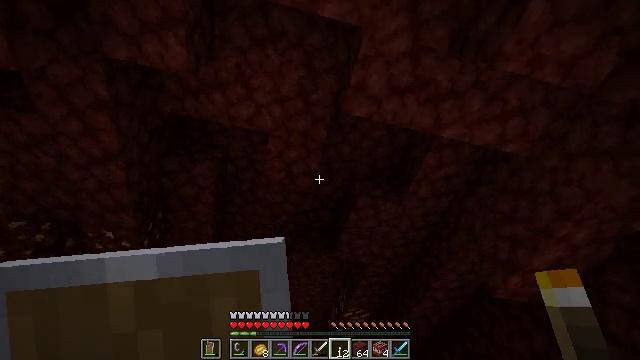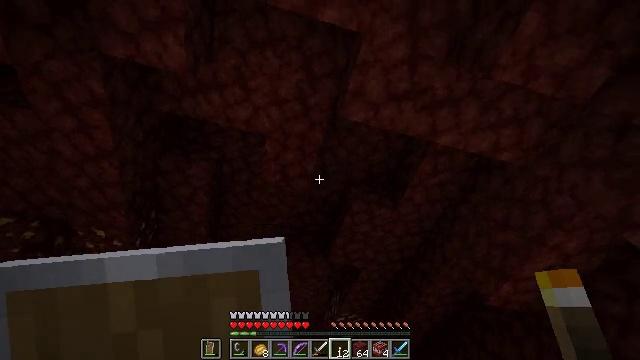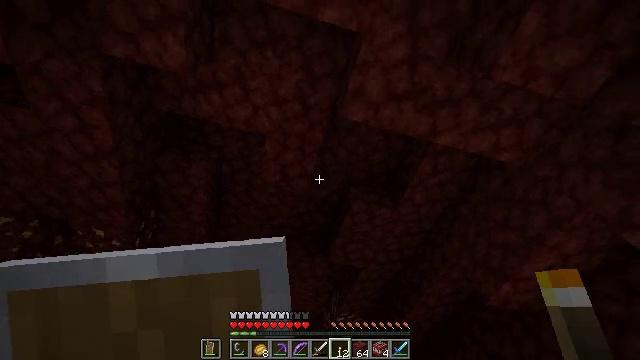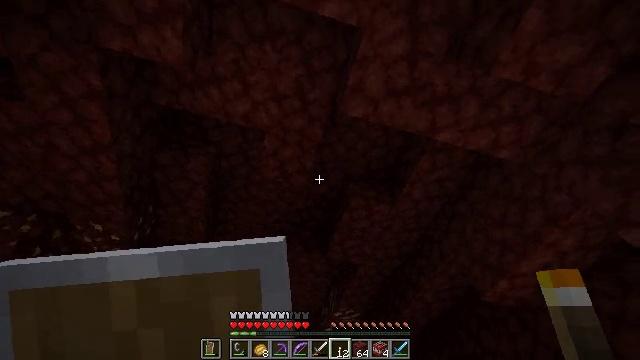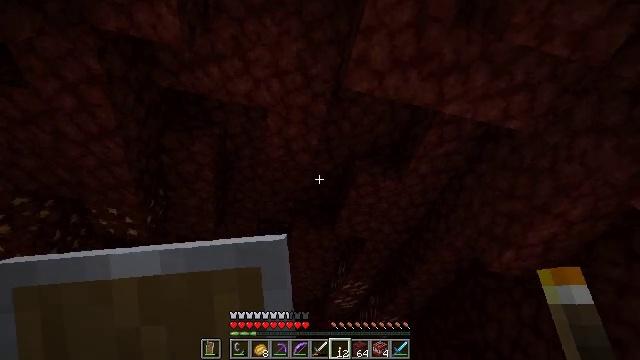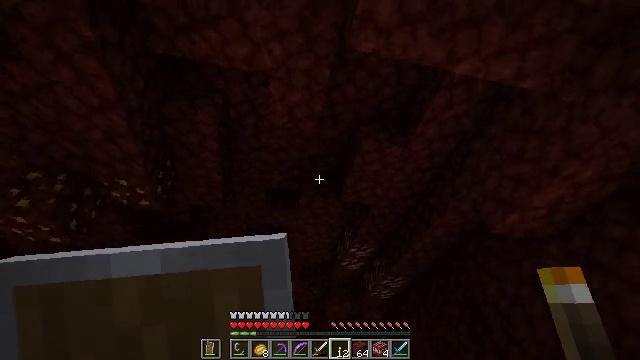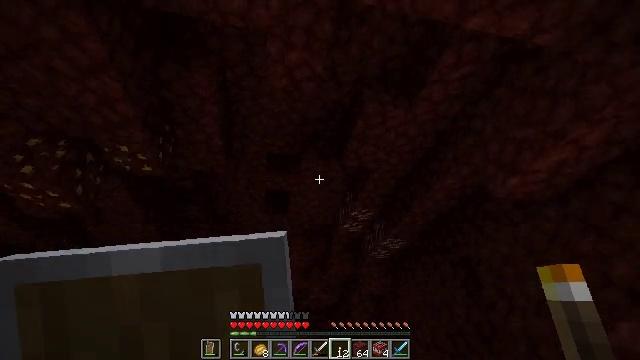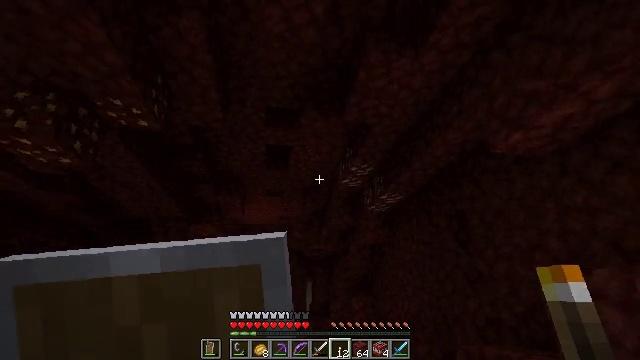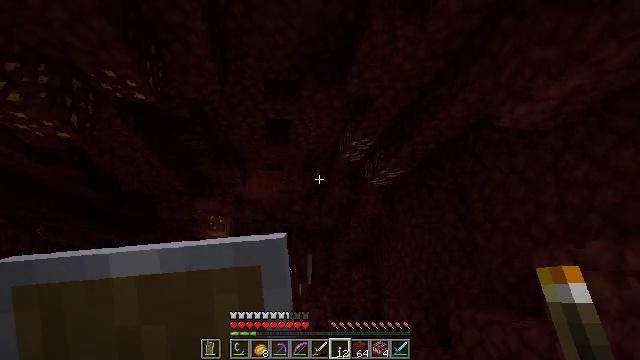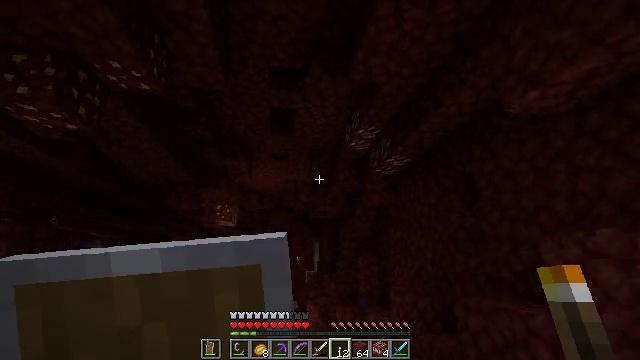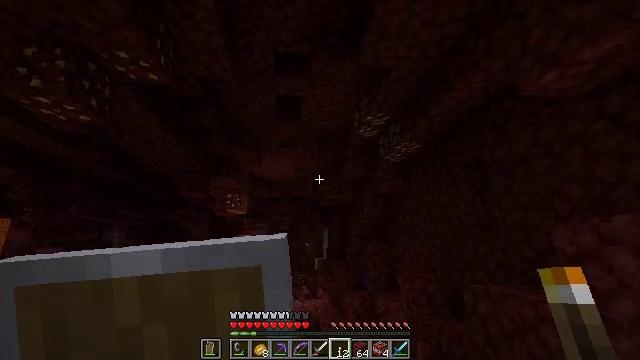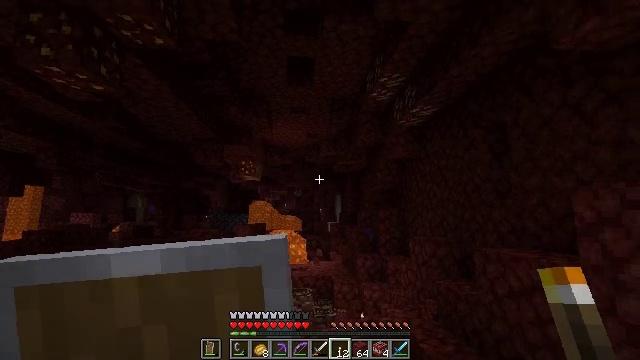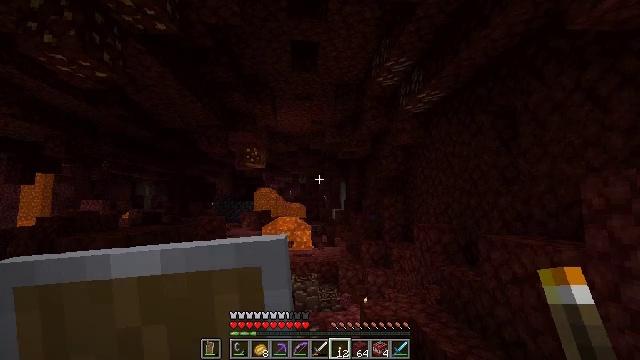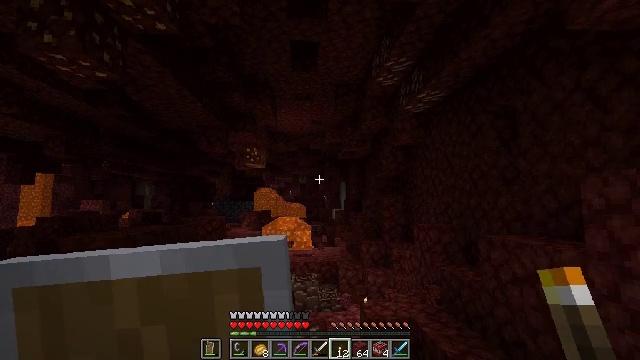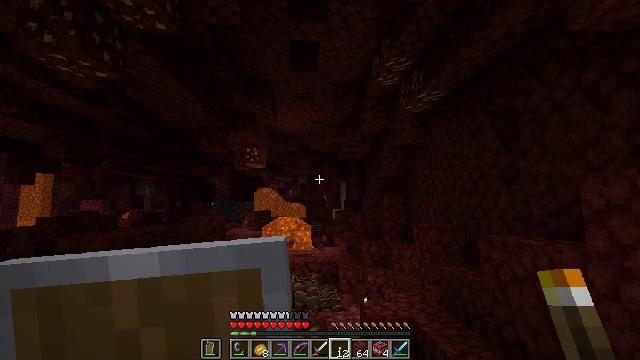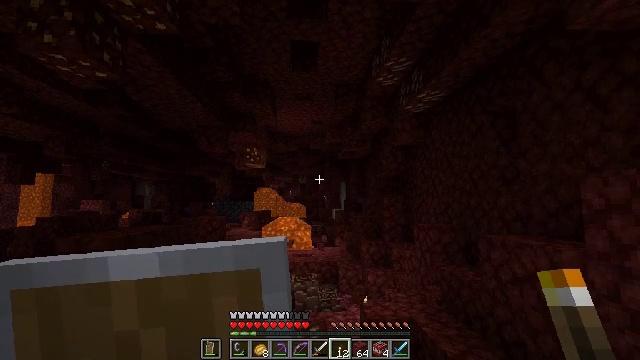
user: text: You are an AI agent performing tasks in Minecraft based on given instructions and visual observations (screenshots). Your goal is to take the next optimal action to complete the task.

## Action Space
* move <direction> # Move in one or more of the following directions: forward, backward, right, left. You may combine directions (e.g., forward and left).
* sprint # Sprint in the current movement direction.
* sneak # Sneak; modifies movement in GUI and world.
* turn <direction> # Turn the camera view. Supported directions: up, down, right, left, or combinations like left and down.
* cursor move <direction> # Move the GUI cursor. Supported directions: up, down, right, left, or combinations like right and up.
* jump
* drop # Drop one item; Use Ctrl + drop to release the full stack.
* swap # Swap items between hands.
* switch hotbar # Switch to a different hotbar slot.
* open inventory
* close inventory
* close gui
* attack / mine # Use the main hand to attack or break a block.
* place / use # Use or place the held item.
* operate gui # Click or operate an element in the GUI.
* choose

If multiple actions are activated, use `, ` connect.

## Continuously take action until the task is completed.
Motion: motion action
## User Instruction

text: Find and extract ancient debris from the Nether.
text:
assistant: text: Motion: turn right
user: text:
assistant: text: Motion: no_op
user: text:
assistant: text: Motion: no_op
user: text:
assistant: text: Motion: turn left and down
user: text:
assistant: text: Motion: turn left and down
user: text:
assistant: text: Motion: turn down
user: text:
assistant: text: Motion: turn down
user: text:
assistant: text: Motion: turn down
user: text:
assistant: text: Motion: turn left and down
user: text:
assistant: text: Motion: turn left and down
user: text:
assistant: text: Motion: turn left and down
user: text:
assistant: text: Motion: turn left and down
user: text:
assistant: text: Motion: no_op
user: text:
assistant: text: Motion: no_op
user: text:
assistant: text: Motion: no_op
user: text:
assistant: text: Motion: no_op
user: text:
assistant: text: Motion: no_op
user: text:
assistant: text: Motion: no_op
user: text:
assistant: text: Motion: no_op
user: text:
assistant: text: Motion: no_op
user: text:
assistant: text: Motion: no_op
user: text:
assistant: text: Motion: no_op
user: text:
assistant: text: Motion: no_op
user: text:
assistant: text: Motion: no_op
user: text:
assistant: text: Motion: no_op
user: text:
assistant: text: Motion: no_op
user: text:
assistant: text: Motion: no_op
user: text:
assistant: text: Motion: no_op
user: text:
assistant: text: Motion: no_op
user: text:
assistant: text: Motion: no_op